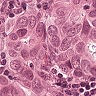
Metastatic tissue present: yes